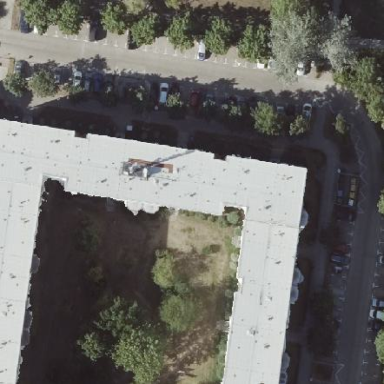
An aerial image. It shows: Building with apartments and flat roof.